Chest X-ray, AP view. Patient: 34 years old, sex F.
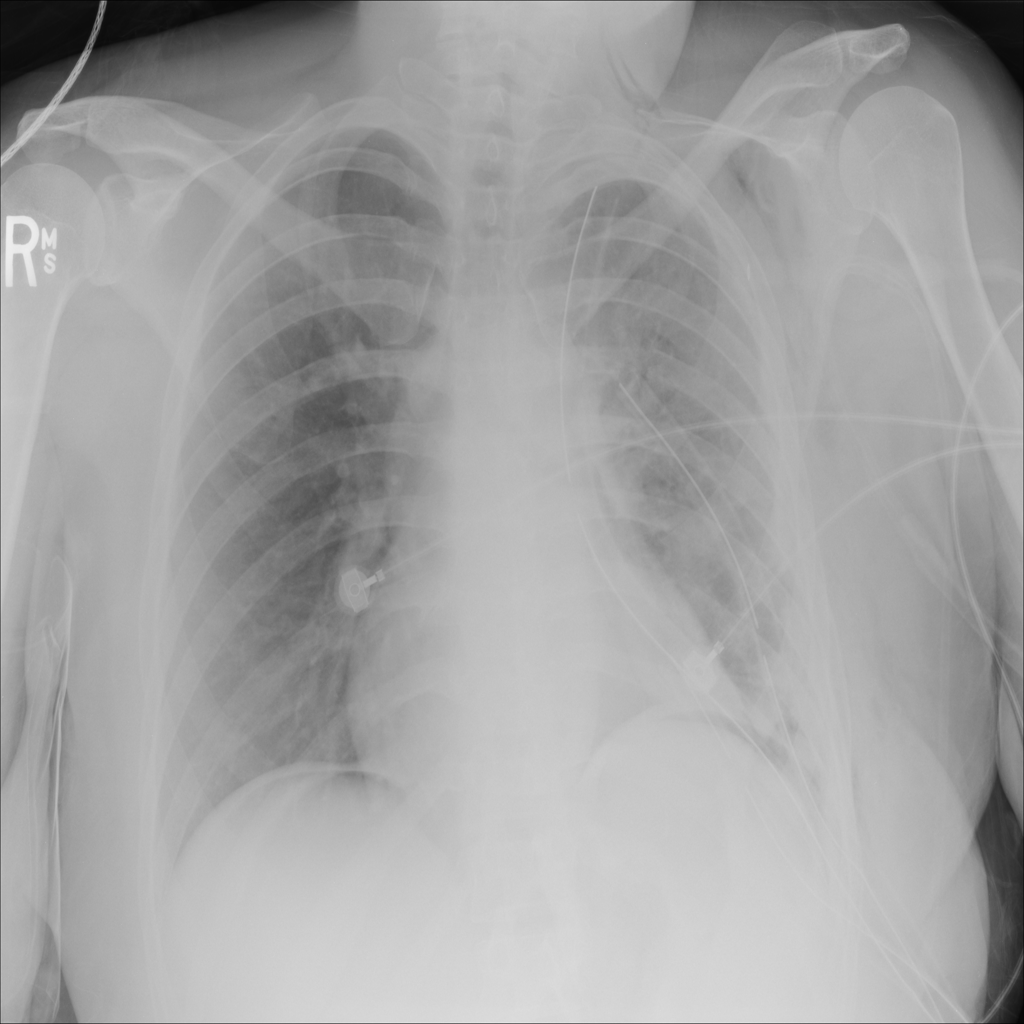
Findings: Emphysema, Pneumothorax